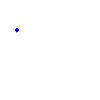
Particle: proton